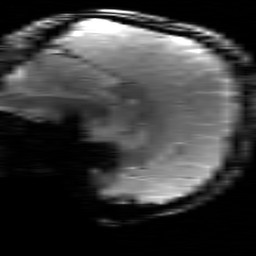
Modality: T2starw
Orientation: sagittal
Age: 27
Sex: male
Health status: healthy
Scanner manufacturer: siemens
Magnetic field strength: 3 T
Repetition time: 0.7 s
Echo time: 0.02 s